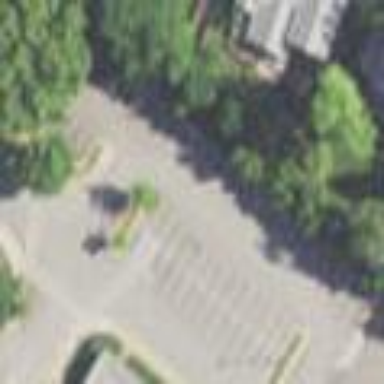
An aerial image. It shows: Parking area with asphalt surface.